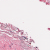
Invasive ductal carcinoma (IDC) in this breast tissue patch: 0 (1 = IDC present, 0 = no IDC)